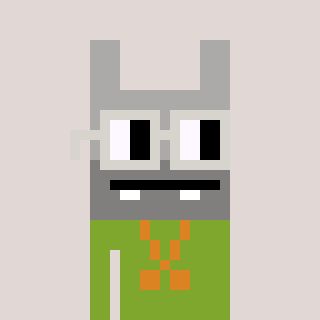
a pixel art character with square light gray glasses, a rabbit-shaped head and a slimegreen-colored body on a warm background